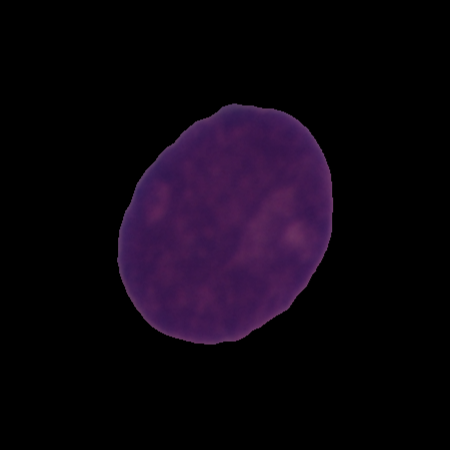
Label: cancer